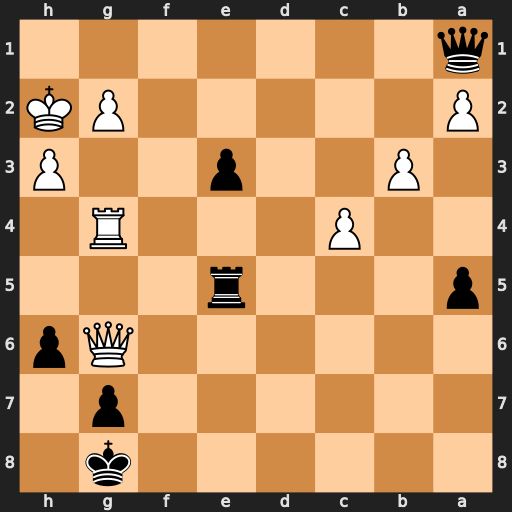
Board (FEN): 6k1/6p1/6Qp/p3r3/2P3R1/1P2p2P/P5PK/q7
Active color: b
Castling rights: -
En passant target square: -
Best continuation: Re7 Re4 Qb1 Qe8+ Rxe8